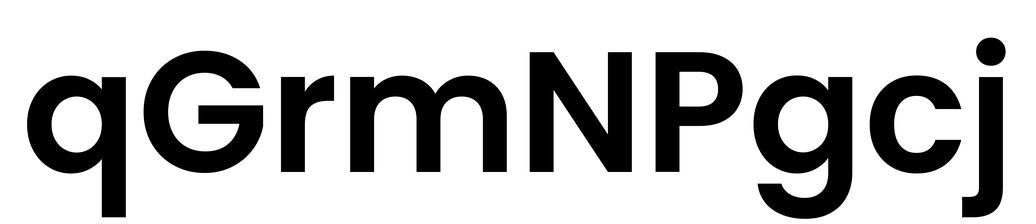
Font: Poppins-SemiBold